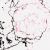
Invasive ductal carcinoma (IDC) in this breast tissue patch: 0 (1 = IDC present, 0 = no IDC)